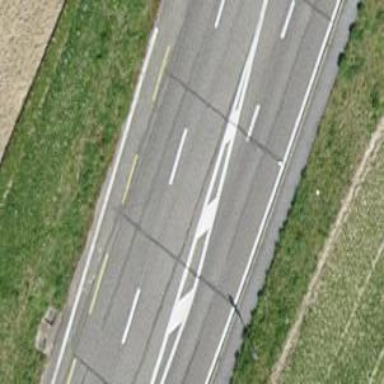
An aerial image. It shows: Primary highway with asphalt surface and dedicated lane for cycling on the left.